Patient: sex F, age 67
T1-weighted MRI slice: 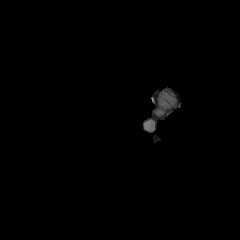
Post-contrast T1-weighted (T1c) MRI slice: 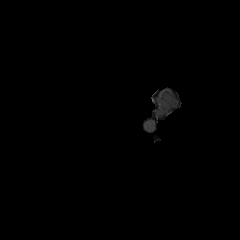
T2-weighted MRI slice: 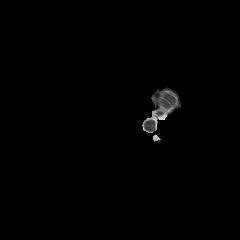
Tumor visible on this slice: no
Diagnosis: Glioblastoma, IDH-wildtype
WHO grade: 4